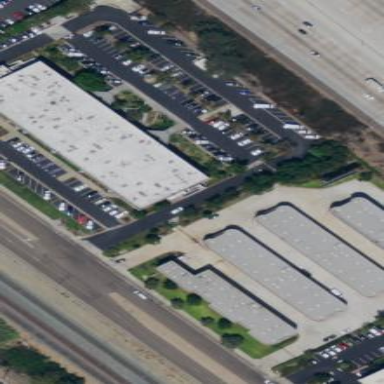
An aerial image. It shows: Industrial building.